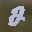
Label: 2